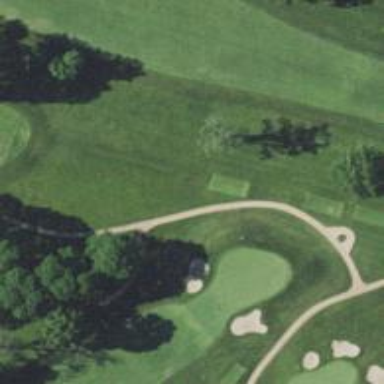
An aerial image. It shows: Golf cartpath that is also road path.